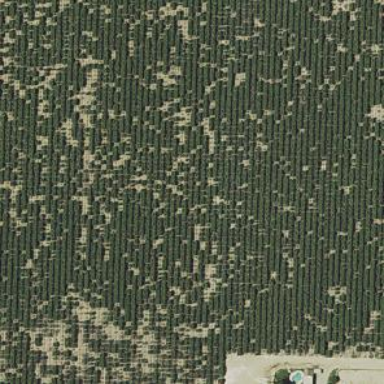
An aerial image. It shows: Orchard.